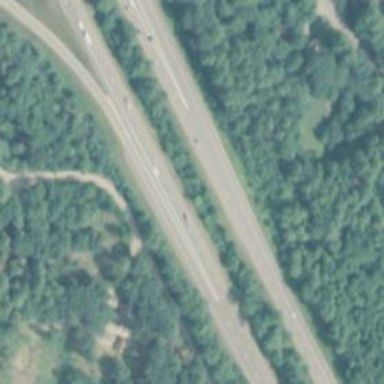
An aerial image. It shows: Motorway junction.